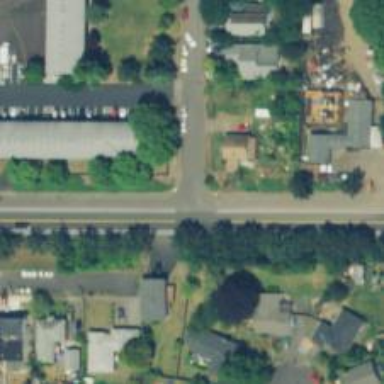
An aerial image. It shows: Residential road with sidewalk on the left side.